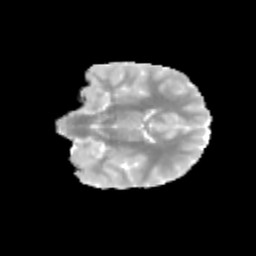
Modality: MD
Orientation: coronal
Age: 10
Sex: female
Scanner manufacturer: siemens
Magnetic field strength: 3 T
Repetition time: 3.8 s
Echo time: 0.07 s